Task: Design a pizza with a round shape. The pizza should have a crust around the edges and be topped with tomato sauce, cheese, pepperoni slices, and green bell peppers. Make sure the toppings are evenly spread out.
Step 548:
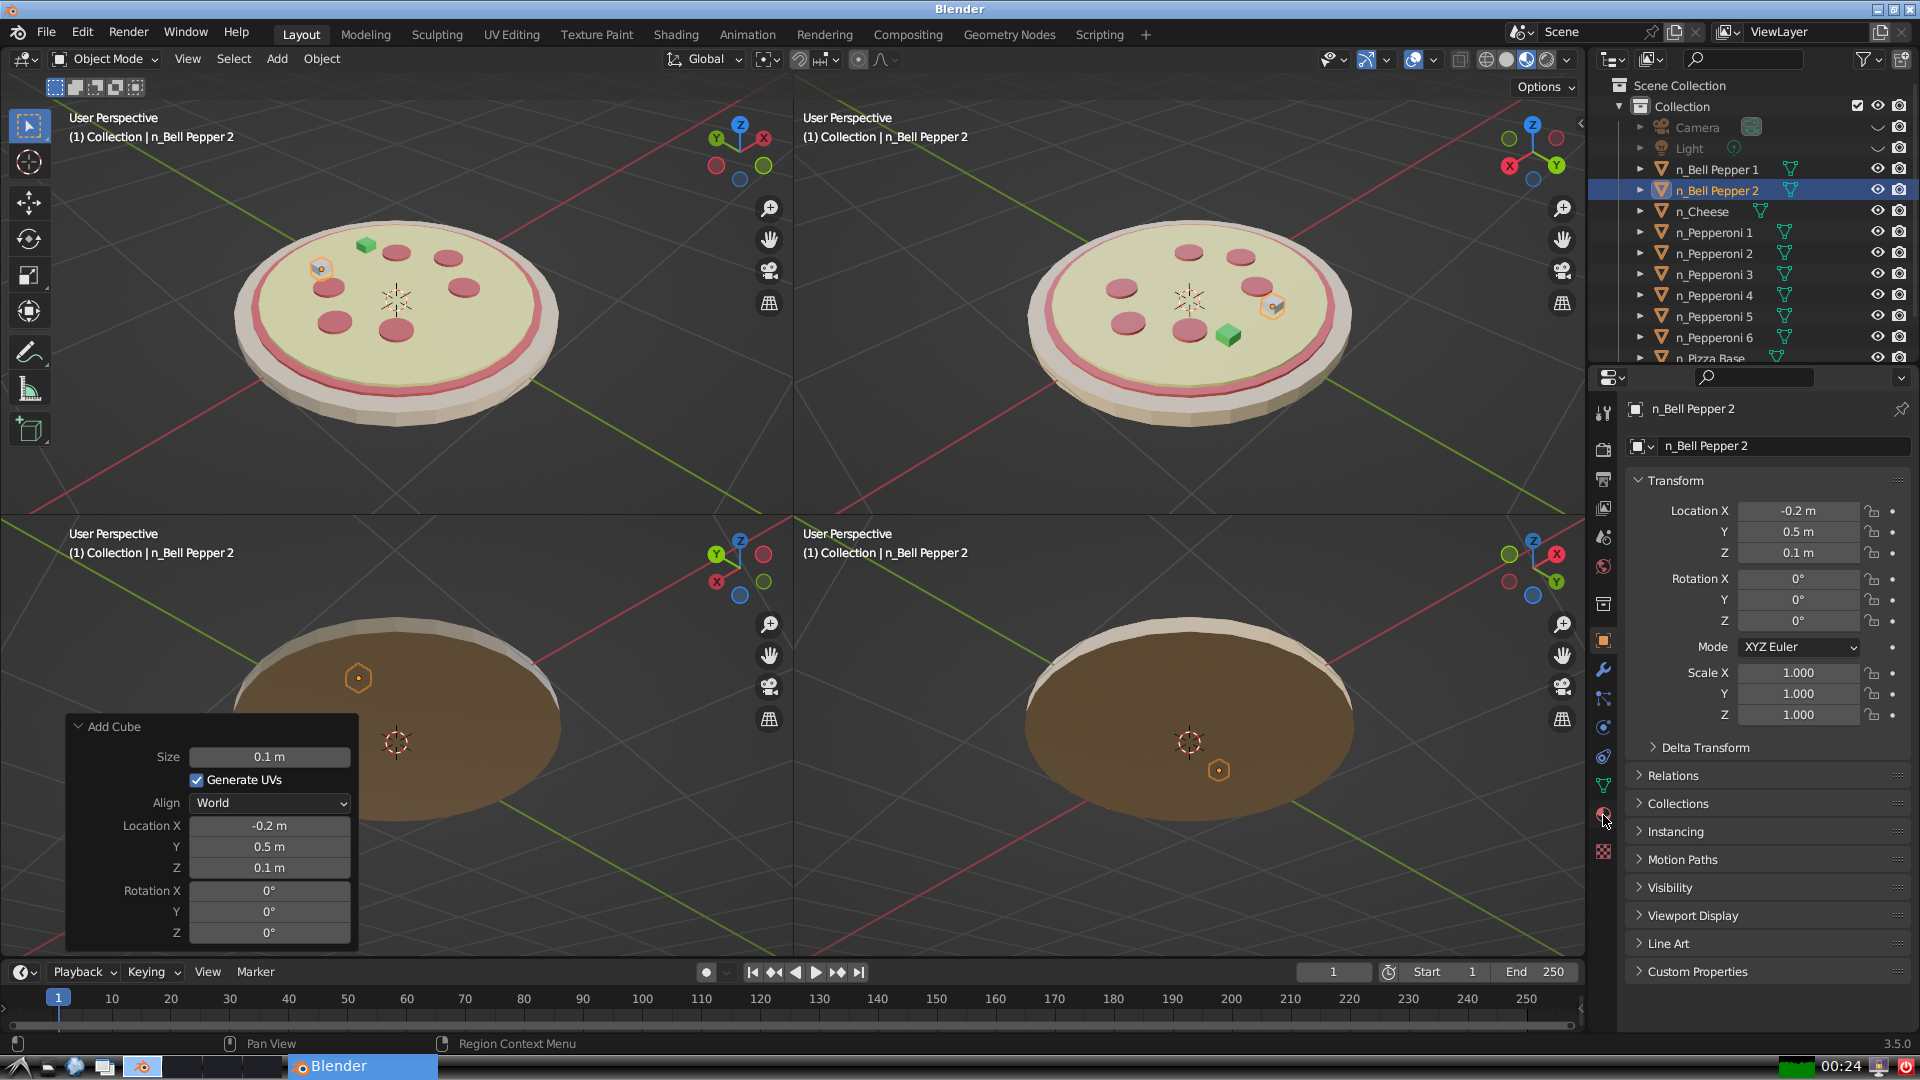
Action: click: no